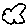
Label: cloud